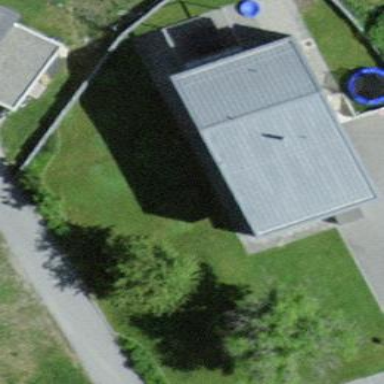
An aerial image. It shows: Simple and straightforward house.